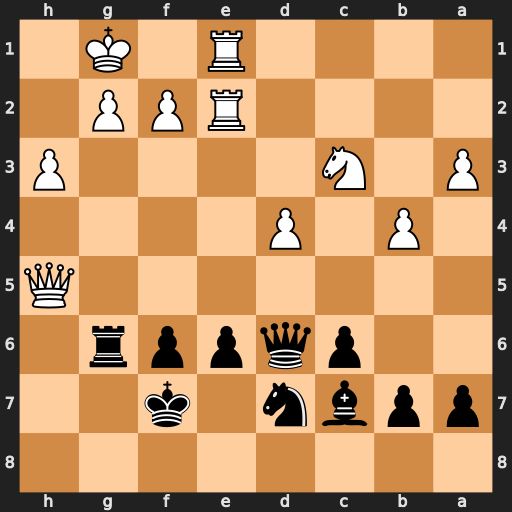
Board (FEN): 8/ppbn1k2/2pqppr1/7Q/1P1P4/P1N4P/4RPP1/4R1K1
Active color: b
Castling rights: -
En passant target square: -
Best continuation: Qh2+ Kf1 Qxg2#